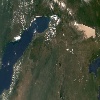
Label: land